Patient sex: M
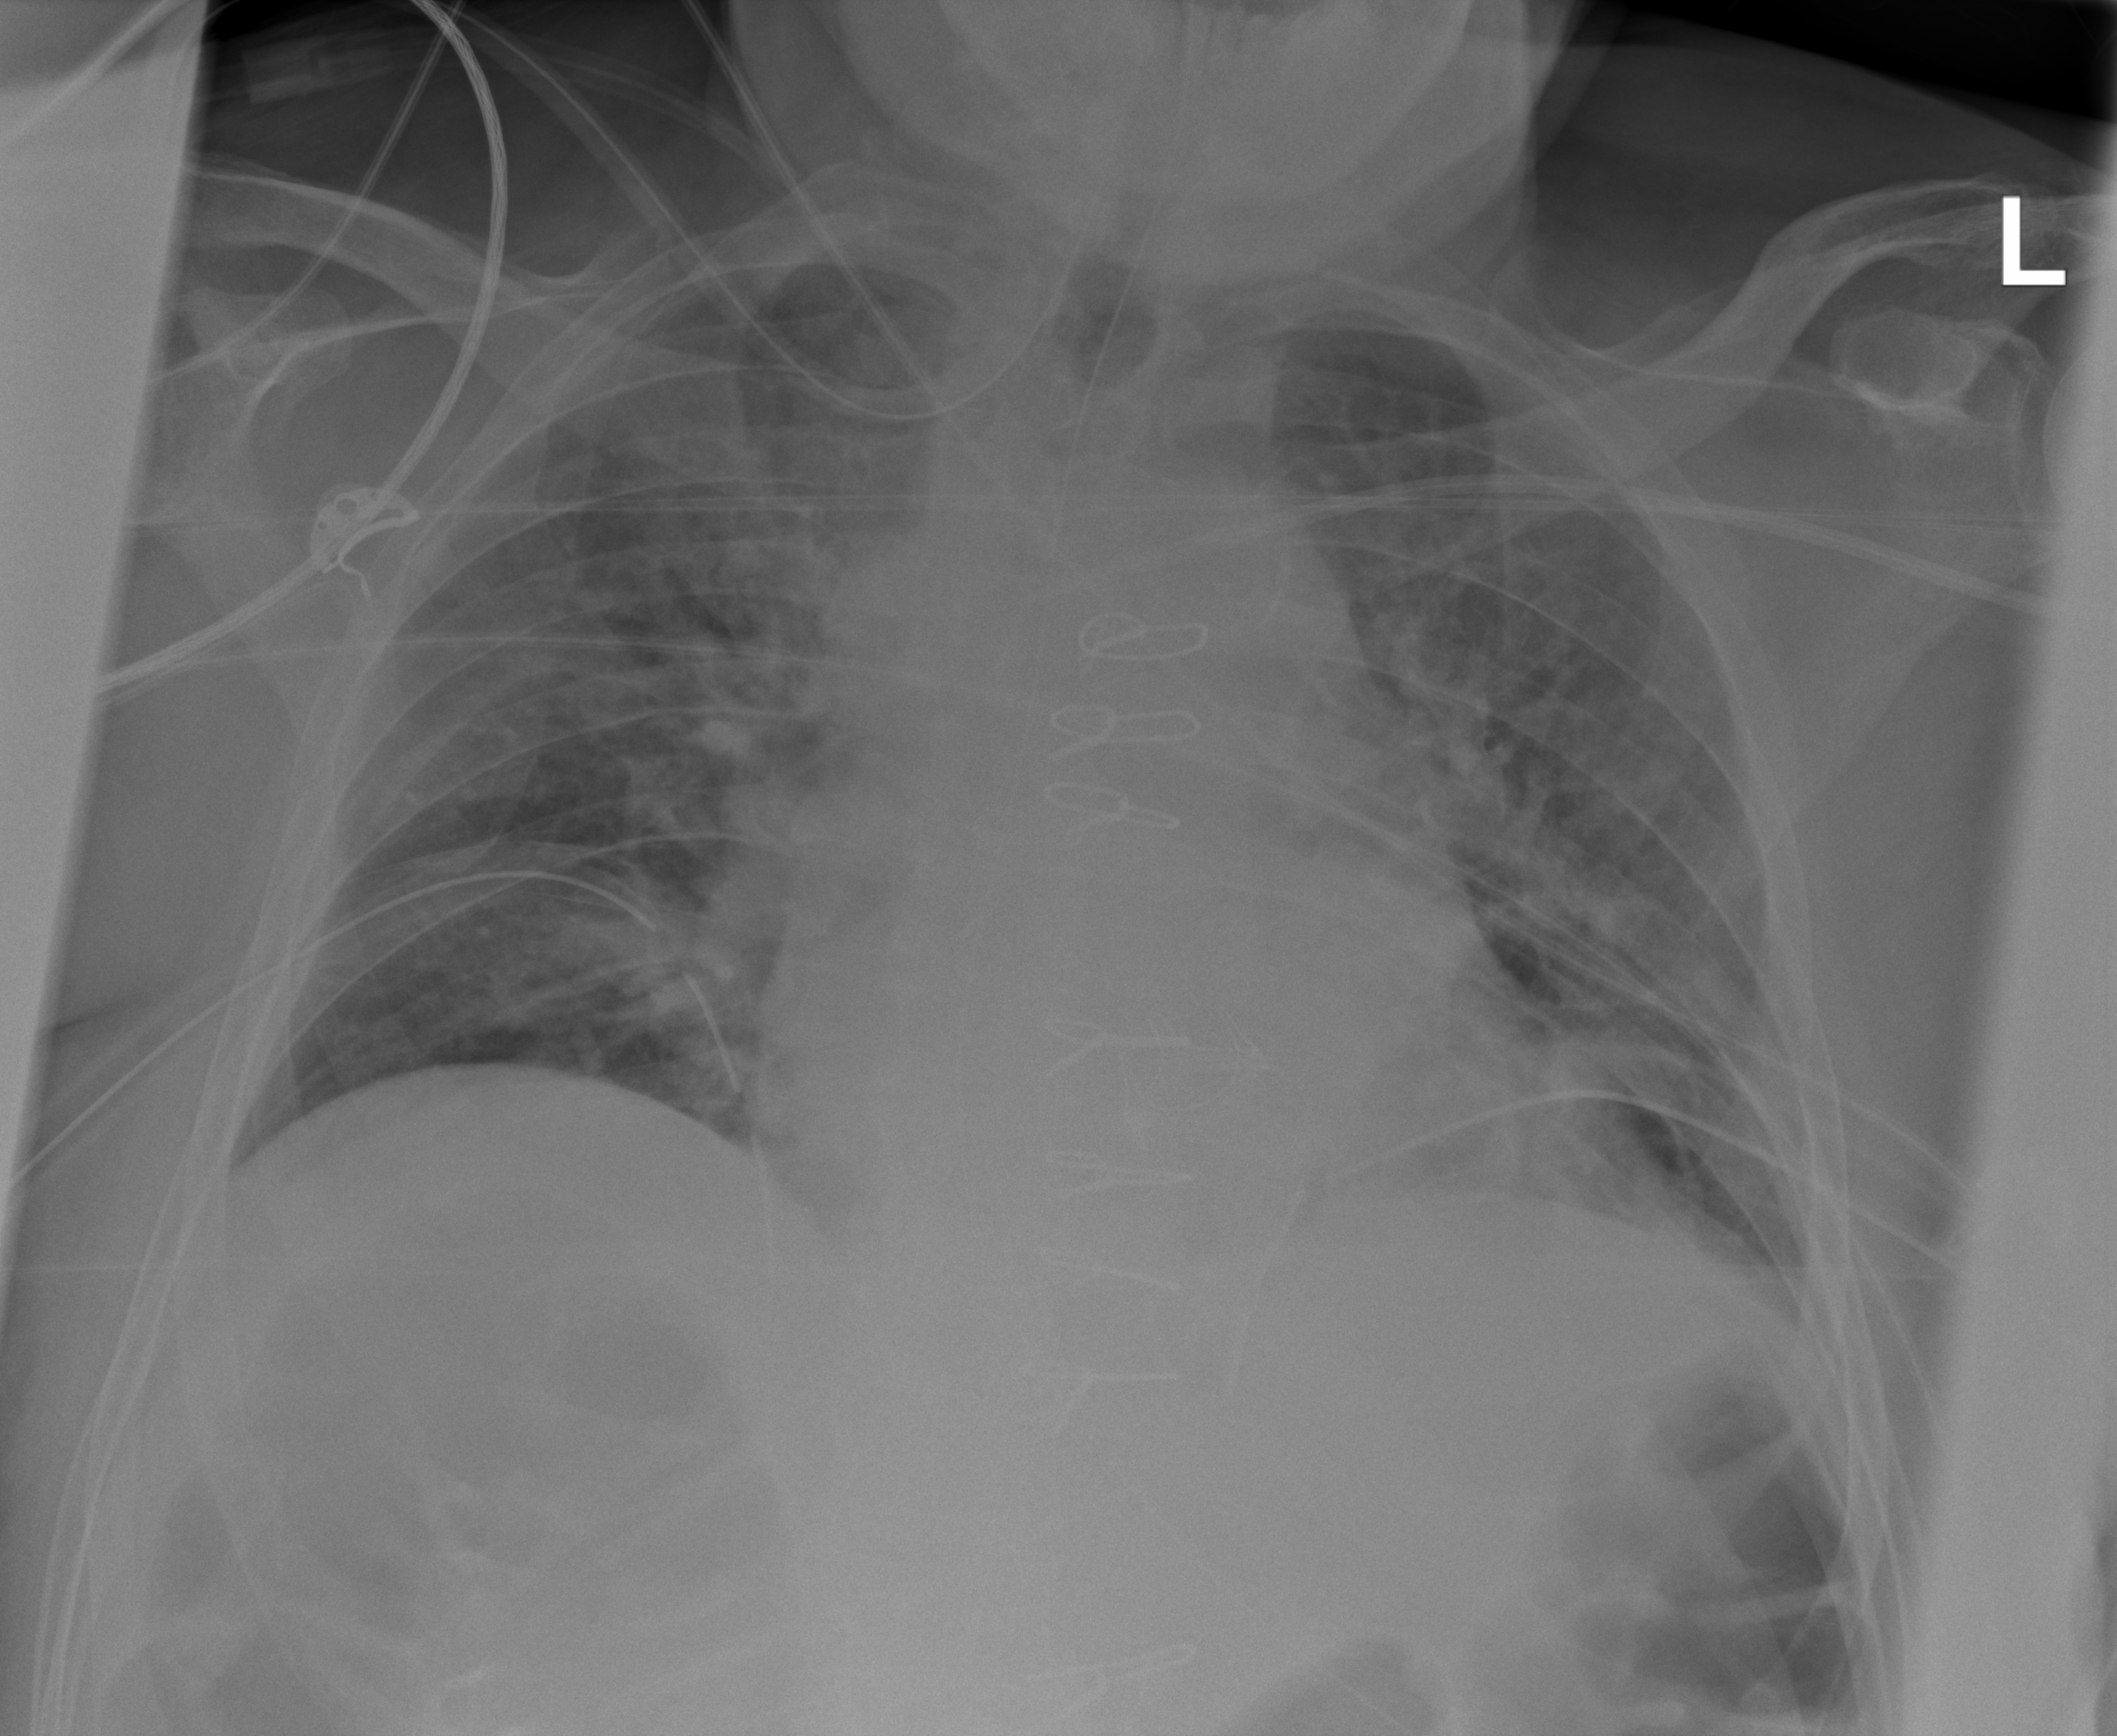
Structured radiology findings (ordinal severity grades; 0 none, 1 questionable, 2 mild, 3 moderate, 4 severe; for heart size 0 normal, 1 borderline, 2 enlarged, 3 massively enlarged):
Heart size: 2
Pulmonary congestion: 2
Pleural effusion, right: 0
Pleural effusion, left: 1
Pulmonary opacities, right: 1
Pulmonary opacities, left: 1
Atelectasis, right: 2
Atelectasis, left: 2